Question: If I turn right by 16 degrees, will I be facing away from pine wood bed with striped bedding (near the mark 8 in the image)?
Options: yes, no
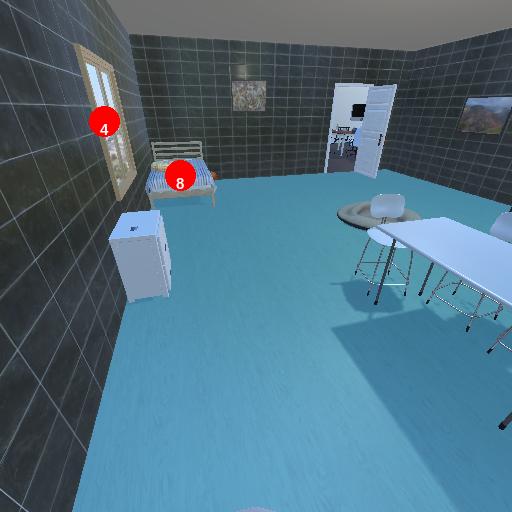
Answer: yes